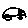
Label: car